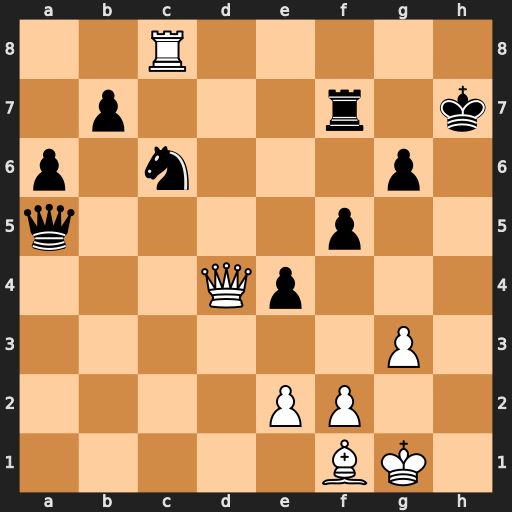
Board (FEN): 2R5/1p3r1k/p1n3p1/q4p2/3Qp3/6P1/4PP2/5BK1
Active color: w
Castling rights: -
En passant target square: -
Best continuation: Qh8#